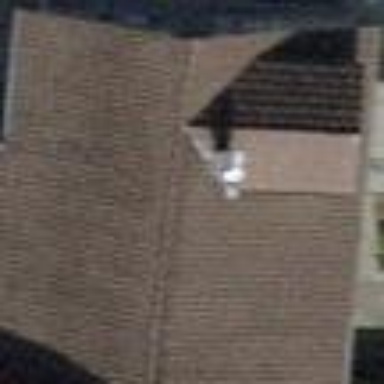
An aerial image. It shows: Building with gabled brown roof. The building itself is beige in color.